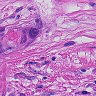
Metastatic tissue present: yes